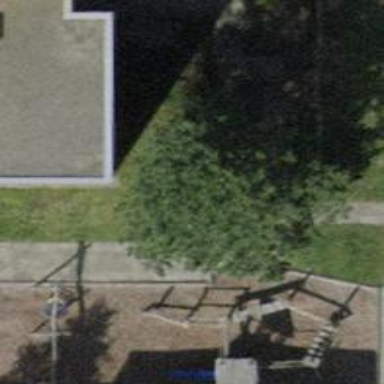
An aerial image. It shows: Brown bench in the vicinity.